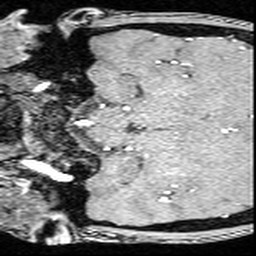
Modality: angio
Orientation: coronal
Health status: ill
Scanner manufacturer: siemens
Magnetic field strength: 3 T
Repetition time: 0.022 s
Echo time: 0.00395 s